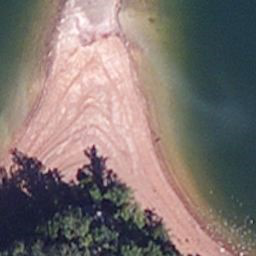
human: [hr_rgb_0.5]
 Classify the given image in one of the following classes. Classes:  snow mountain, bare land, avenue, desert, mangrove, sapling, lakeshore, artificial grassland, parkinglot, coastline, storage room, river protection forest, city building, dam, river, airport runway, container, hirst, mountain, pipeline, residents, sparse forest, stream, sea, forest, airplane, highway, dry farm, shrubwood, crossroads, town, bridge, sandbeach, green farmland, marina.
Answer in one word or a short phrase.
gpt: lakeshore